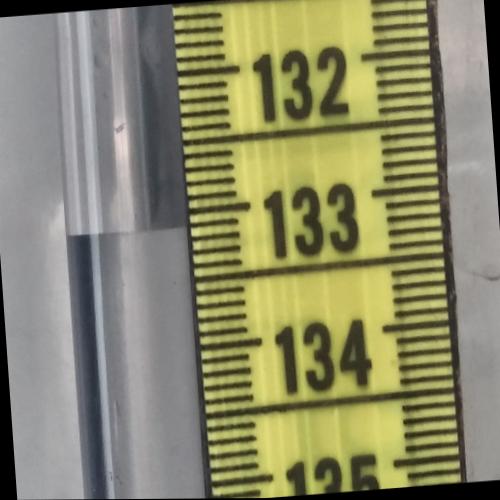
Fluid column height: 133.1 cm